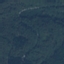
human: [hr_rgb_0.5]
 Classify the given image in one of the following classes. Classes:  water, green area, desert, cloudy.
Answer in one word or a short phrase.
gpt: green area